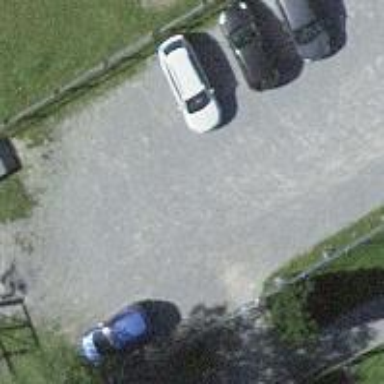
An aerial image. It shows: Fine gravel parking aisle that serves as service road.